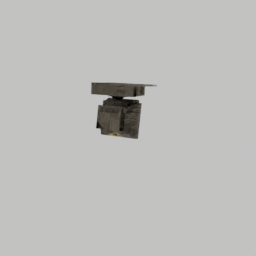
Label: electronics